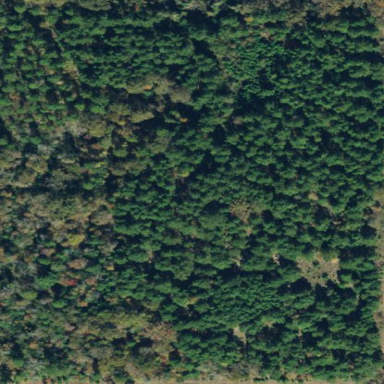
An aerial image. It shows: Evergreen needle-leaved forest.